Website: crate-barrel
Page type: receipt
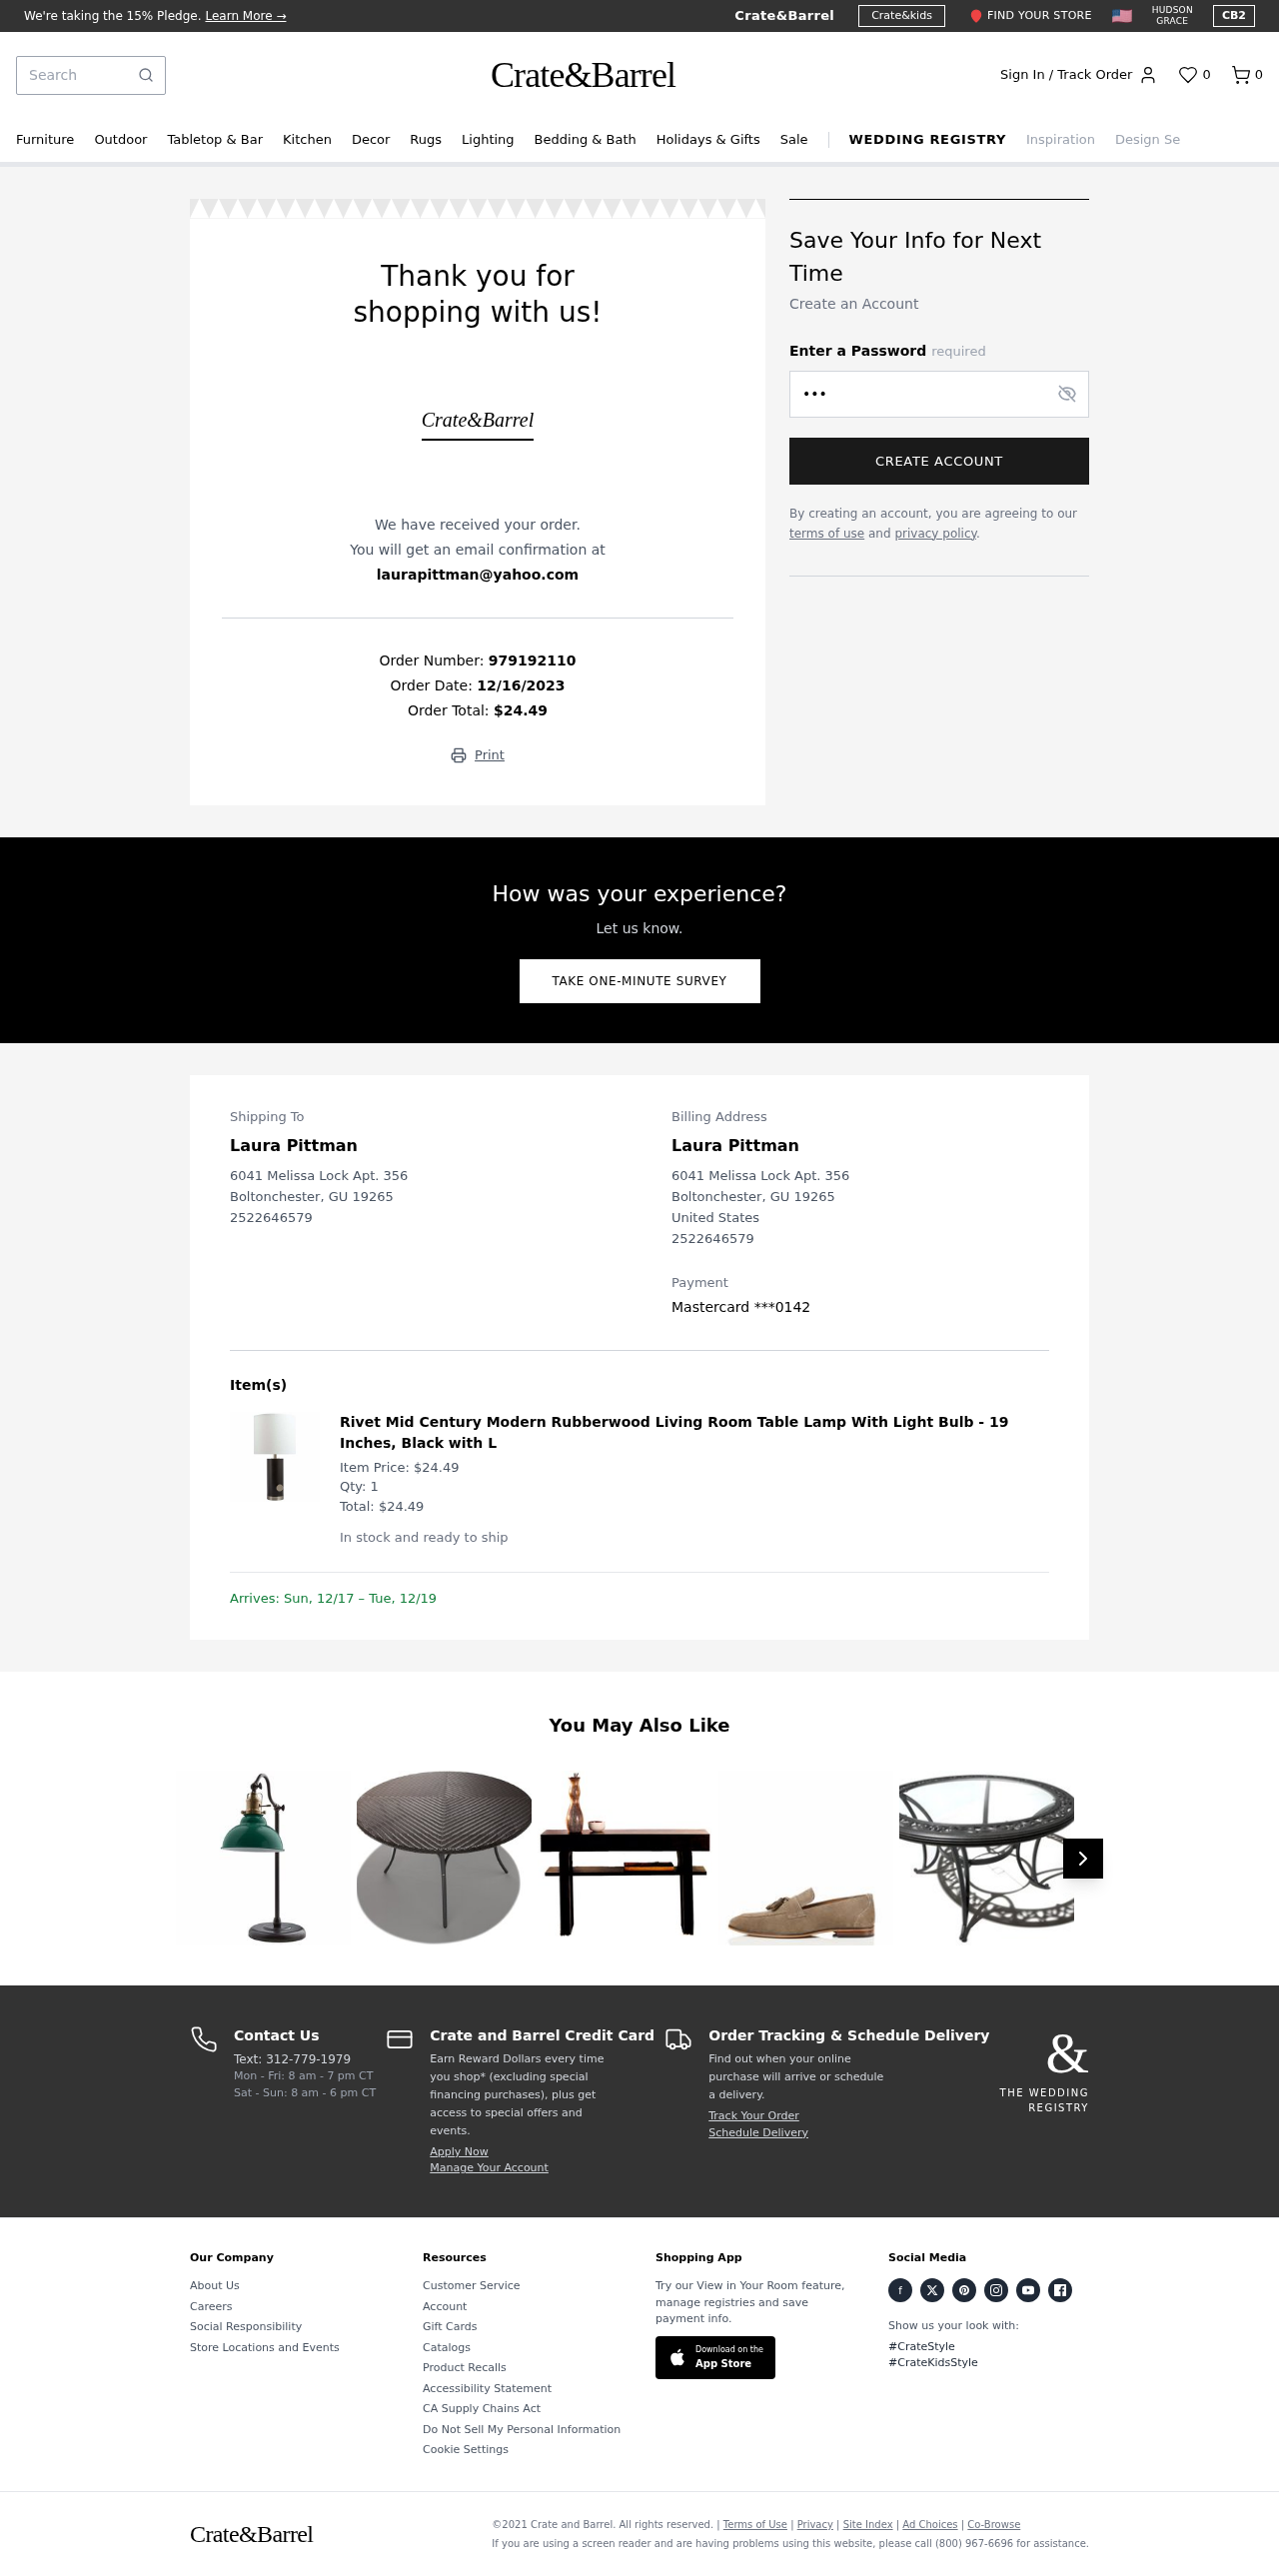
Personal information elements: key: PII_CARD_LAST4
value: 0142
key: PII_CARD_TYPE
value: Mastercard
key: PII_CITY
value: Boltonchester
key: PII_COUNTRY
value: United States
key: PII_EMAIL
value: laurapittman@yahoo.com
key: PII_FULLNAME
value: Laura Pittman
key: PII_PHONE
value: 2522646579
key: PII_POSTCODE
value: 19265
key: PII_STATE_ABBR
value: GU
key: PII_STREET
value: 6041 Melissa Lock Apt. 356
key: PII_FULLNAME2
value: Laura Pittman
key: PII_CITY2
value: Boltonchester
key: PII_STATE_ABBR2
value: GU
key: PII_POSTCODE_FULL
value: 19265
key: PII_POSTCODE_NUMERIC
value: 19265
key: PII_PHONE2
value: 2522646579
Product elements: key: PRODUCT1_NAME
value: Rivet Mid Century Modern Rubberwood Living Room Table Lamp With Light Bulb - 19 Inches, Black with L
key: PRODUCT1_PRICE
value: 24.49
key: PRODUCT1_QUANTITY
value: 1
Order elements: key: ORDER_NUM_ITEMS
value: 0
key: ORDER_ID
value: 979192110
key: ORDER_DATE
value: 12/16/2023
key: ORDER_TOTAL
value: $24.49
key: ORDER_ITEM_TOTAL
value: $24.49
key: ORDER_DELIVERY_DATE
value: Sun, 12/17 – Tue, 12/19
Search elements: key: HEADER_SEARCH
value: Search
Other elements: key: FAVORITES_COUNT
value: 0